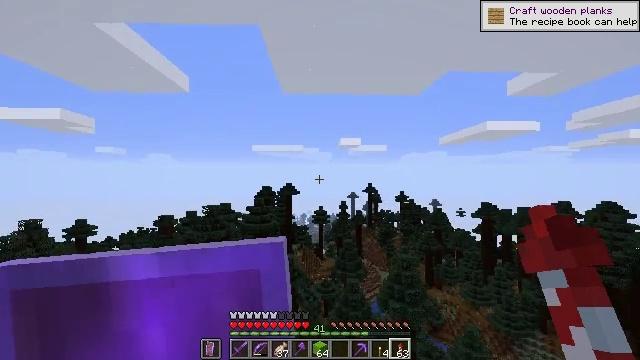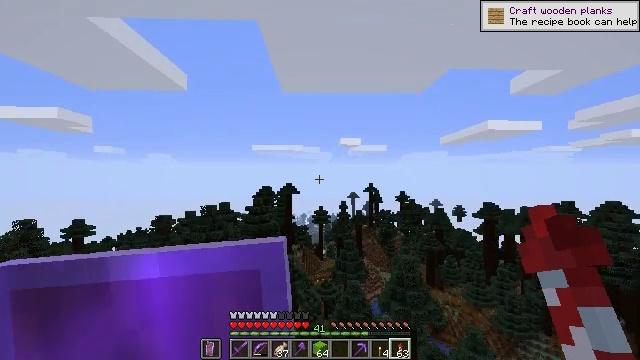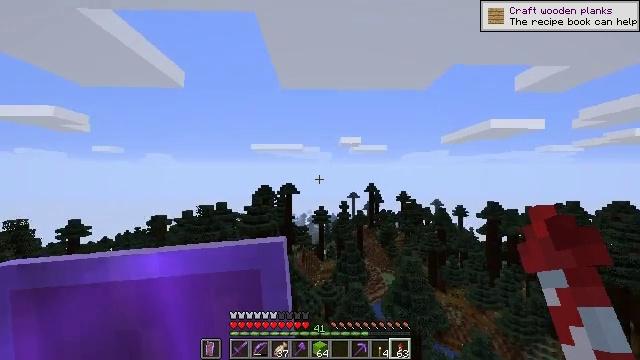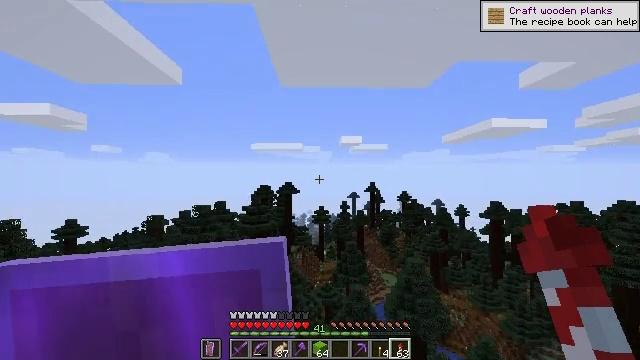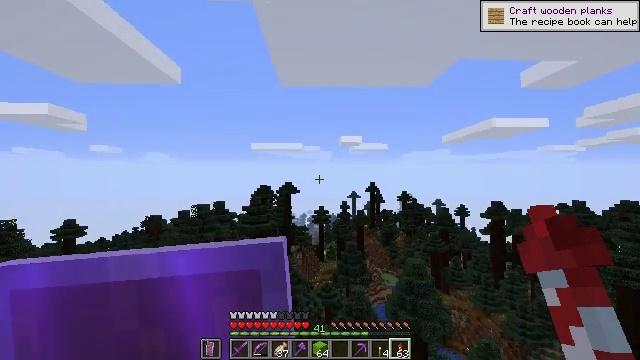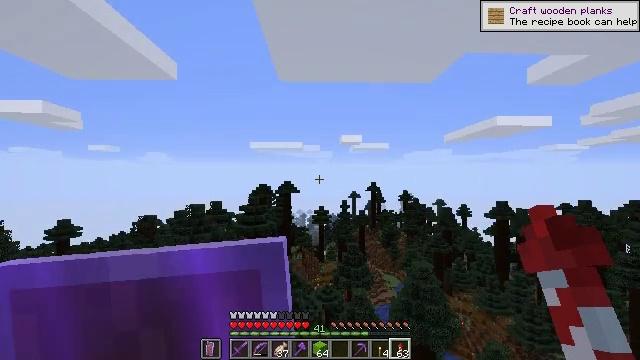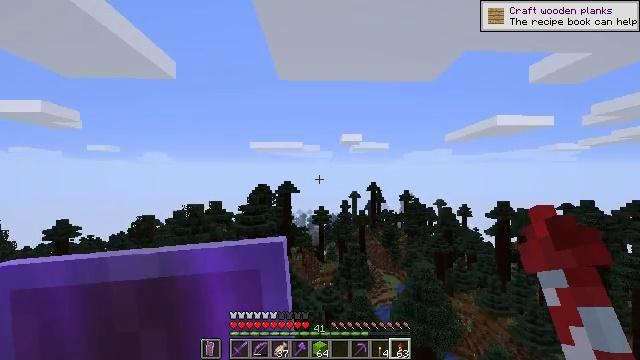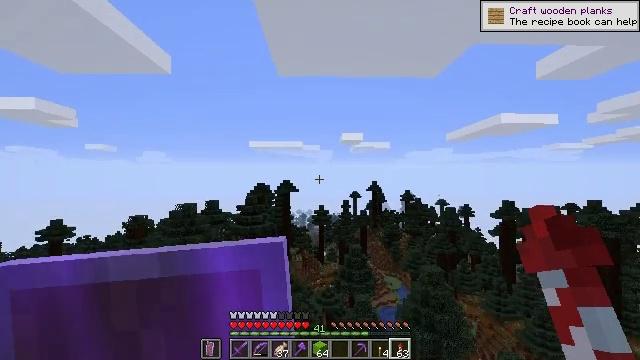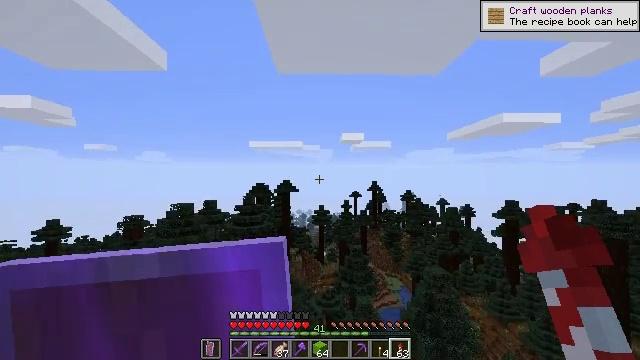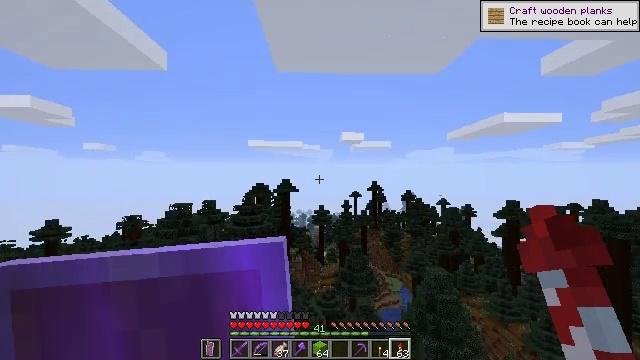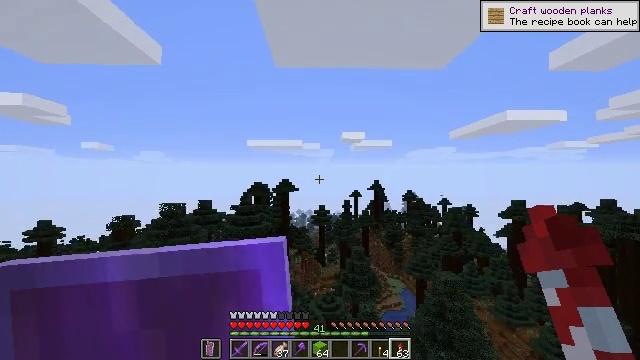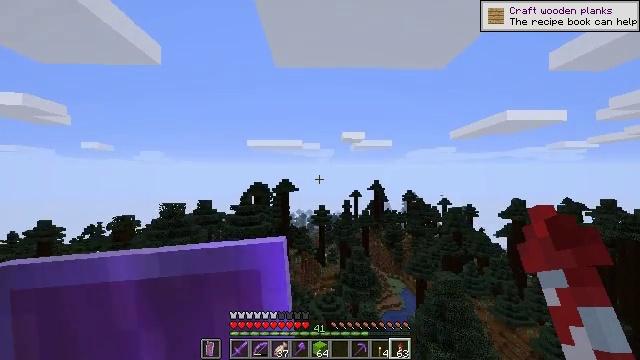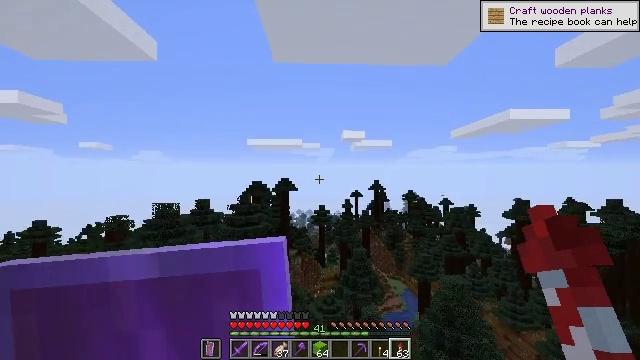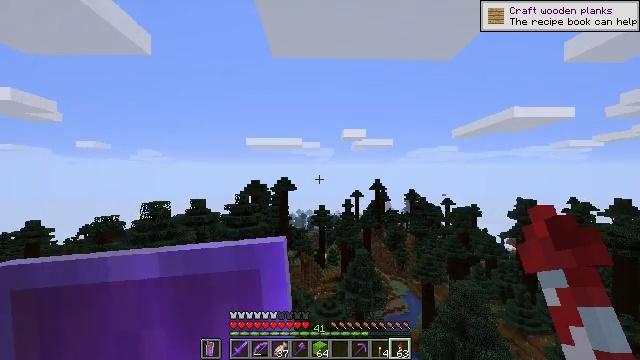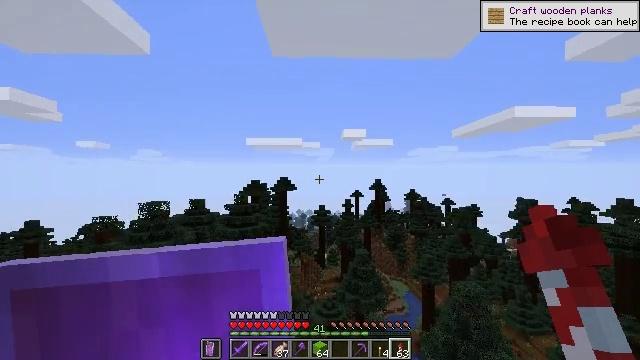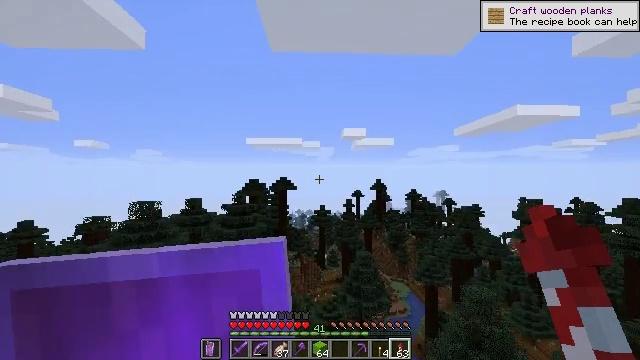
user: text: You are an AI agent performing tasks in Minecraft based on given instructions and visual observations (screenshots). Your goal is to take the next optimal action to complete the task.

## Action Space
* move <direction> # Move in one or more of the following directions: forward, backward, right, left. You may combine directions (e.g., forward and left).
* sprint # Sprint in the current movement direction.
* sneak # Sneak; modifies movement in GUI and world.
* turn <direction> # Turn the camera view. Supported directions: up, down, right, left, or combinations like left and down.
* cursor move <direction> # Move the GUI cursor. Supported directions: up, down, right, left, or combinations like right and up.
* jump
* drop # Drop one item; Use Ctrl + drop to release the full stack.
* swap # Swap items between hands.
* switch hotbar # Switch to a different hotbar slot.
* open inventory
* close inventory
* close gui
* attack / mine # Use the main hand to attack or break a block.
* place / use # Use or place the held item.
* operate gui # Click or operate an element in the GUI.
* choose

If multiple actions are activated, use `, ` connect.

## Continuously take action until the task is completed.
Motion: motion action
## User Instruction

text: Access the crafting grid to create a lime carpet.
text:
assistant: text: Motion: move forward, sprint
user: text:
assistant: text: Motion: move forward, sprint
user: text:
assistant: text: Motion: move forward, sprint
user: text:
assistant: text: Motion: move forward
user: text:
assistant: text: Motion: move forward
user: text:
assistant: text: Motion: move forward
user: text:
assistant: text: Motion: move forward, sprint
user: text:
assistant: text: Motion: move forward, sprint
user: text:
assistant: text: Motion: move forward, sprint
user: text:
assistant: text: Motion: move forward, sprint
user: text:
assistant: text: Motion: move forward, sprint
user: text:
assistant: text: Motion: move forward, sprint
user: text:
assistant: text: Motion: move forward, sprint
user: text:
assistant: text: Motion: move forward, sprint
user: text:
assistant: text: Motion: move forward, sprint
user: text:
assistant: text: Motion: move forward, sprint
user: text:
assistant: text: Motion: move forward, sprint
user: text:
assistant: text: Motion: move forward, sprint
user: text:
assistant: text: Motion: move forward, sprint
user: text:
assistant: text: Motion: move forward, sprint
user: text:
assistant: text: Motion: move forward, sprint
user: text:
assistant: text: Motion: move forward, sprint
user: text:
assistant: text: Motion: move forward, sprint, turn left
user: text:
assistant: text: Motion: move forward, sprint
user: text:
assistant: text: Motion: move forward, sprint
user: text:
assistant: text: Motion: move forward, sprint
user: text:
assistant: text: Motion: move forward, sprint
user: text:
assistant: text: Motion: move forward, sprint
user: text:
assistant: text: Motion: move forward, sprint
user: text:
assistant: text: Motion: move forward, sprint